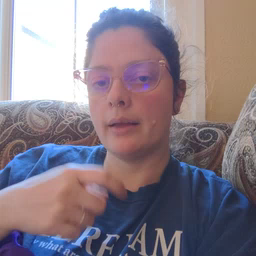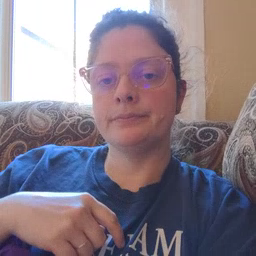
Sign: garbage